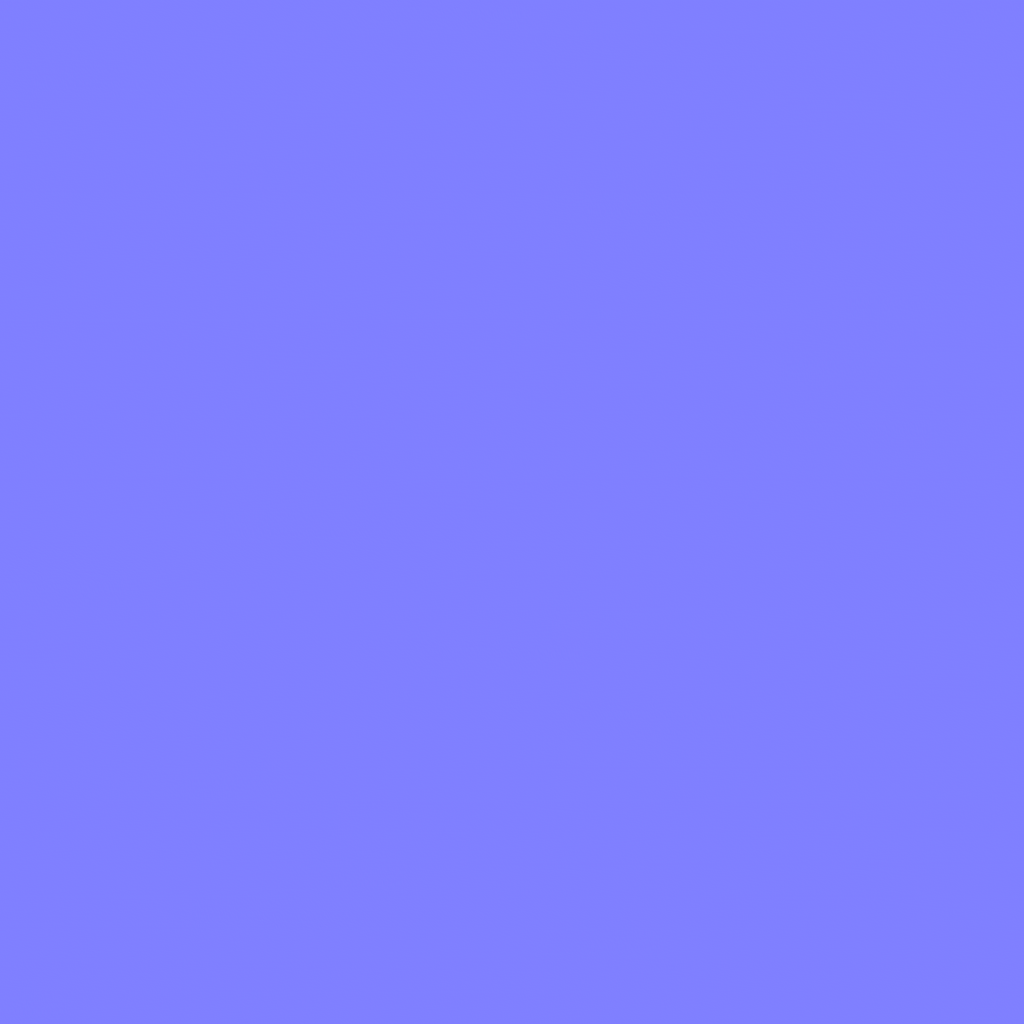
Texture map type: NormalGL